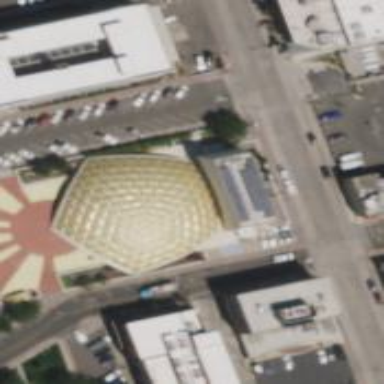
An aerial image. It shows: Commercial building that houses theatre.